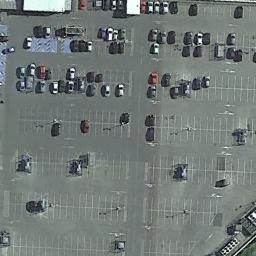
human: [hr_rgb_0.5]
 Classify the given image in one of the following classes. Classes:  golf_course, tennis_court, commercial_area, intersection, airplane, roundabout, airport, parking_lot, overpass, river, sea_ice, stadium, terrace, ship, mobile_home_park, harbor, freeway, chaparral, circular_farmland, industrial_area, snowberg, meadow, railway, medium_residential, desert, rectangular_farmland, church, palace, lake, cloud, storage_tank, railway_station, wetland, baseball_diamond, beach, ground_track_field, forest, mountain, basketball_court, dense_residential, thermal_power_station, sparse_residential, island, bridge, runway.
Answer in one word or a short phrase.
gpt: parking_lot